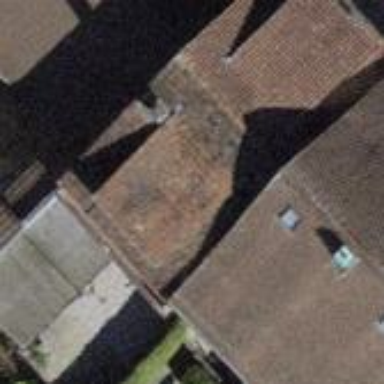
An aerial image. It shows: Building with tile roof.